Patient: sex F, age 69
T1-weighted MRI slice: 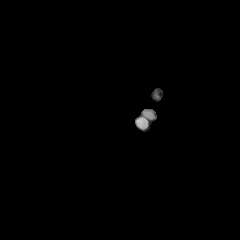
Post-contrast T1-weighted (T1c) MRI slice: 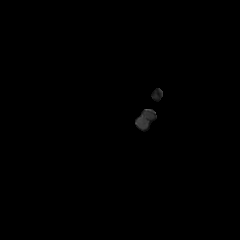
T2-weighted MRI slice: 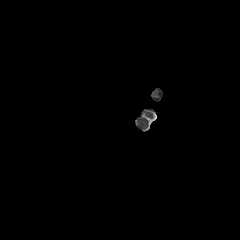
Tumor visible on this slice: no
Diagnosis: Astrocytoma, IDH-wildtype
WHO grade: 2